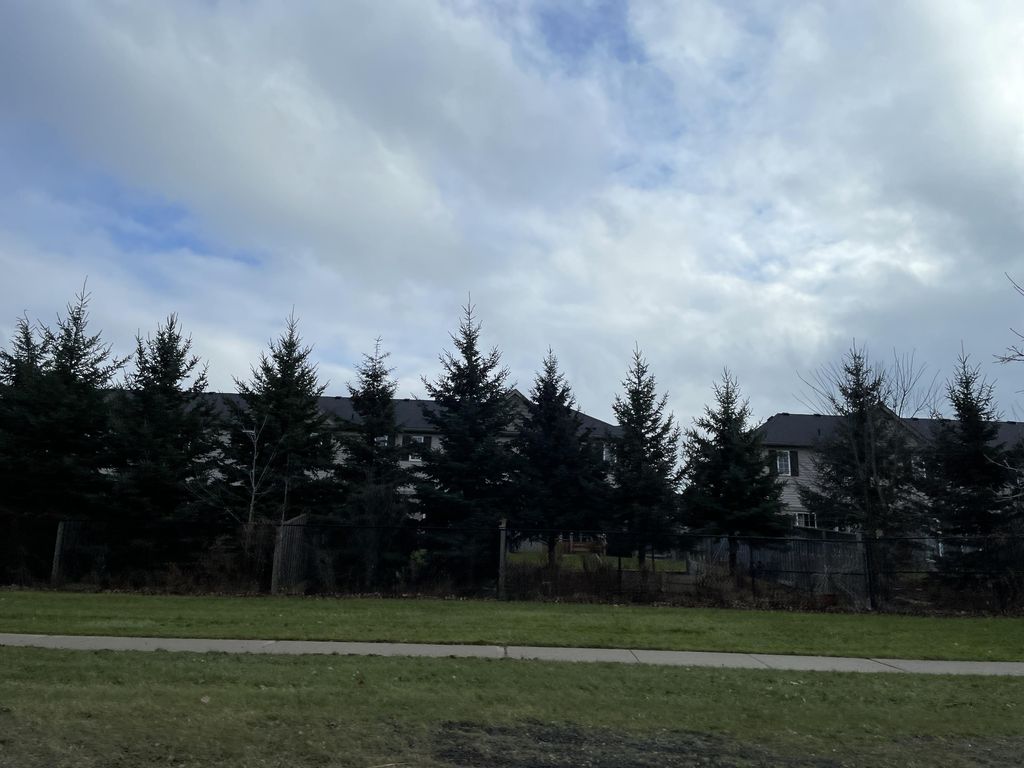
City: kitchener-waterloo